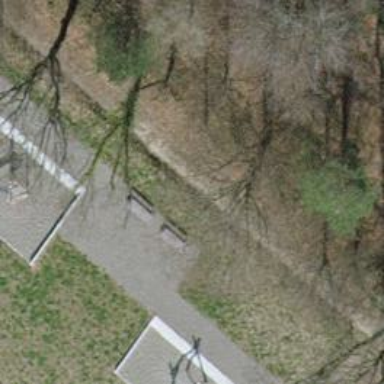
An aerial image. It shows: Bench for seating.